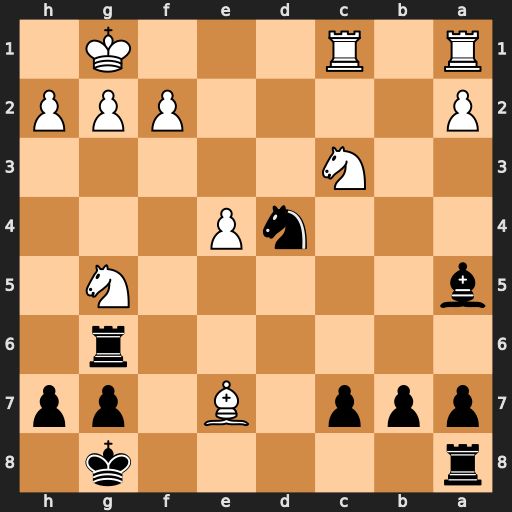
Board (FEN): r5k1/ppp1B1pp/6r1/b5N1/3nP3/2N5/P4PPP/R1R3K1
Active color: b
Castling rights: -
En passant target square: -
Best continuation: Bxc3 Rxc3 Ne2+ Kf1 Nxc3